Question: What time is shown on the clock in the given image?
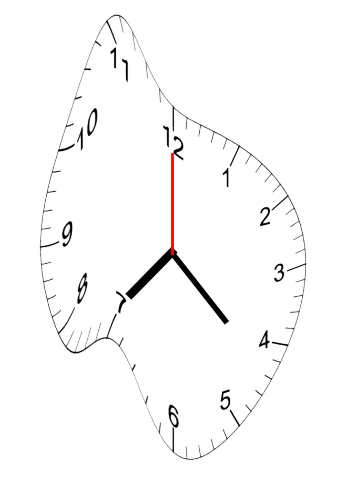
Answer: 07:22:00